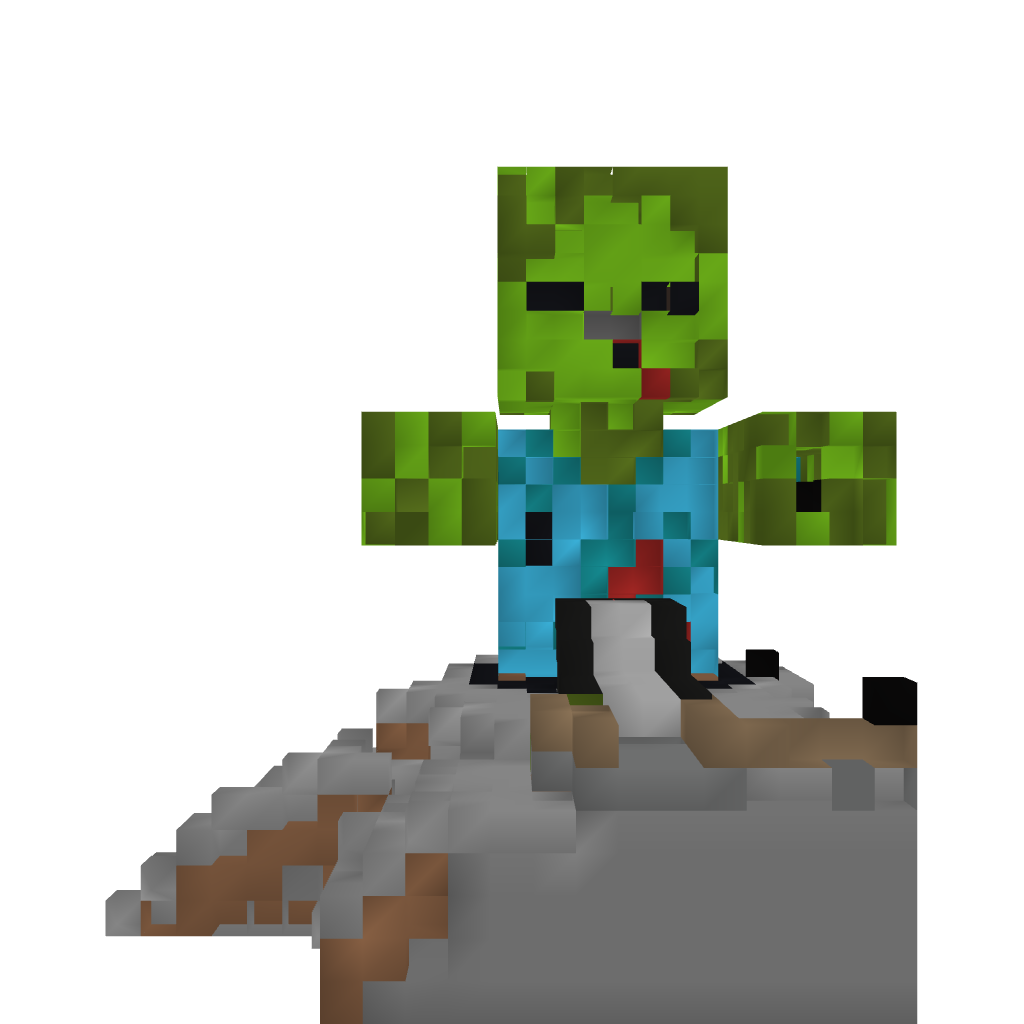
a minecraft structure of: Small zombie pixelart